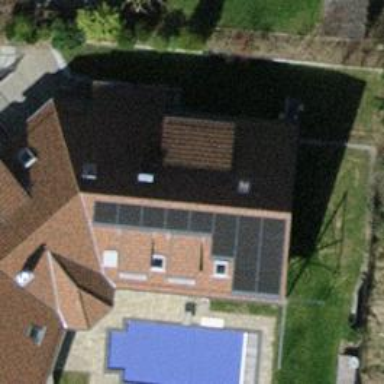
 consisting of solar photovoltaic panels."